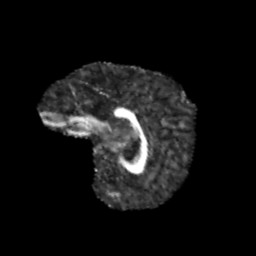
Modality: FA
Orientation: sagittal
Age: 9
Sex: female
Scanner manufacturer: siemens
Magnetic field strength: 3 T
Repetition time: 3.8 s
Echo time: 0.07 s